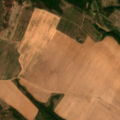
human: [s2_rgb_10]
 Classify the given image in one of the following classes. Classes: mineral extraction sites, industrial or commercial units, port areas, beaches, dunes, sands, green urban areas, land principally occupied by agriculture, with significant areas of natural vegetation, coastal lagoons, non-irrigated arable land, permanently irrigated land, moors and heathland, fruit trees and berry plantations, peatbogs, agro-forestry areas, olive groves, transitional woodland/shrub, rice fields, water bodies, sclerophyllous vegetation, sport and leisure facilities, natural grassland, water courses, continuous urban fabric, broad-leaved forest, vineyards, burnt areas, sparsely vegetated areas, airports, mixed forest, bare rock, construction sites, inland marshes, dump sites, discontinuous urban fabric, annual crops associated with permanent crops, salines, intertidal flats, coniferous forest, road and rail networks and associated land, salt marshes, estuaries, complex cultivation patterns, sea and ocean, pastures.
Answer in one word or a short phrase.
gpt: non-irrigated arable land, pastures, land principally occupied by agriculture, with significant areas of natural vegetation, broad-leaved forest, mixed forest